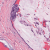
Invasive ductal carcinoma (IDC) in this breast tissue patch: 1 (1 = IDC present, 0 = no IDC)